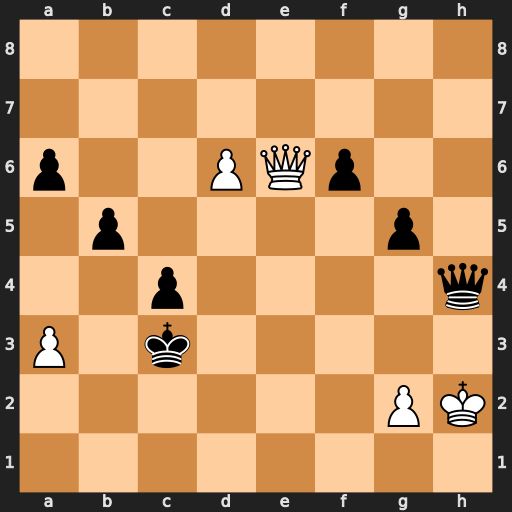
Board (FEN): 8/8/p2PQp2/1p4p1/2p4q/P1k5/6PK/8
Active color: w
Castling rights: -
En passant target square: -
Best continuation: Qh3+ Kb2 Qxh4 gxh4 d7 c3 d8=Q